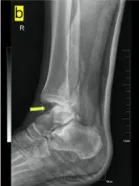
(b) Lateral radiograph show posterior subluxation of the talus.
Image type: radiology (x_ray)